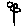
Label: flower